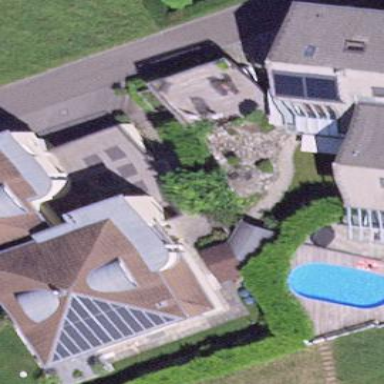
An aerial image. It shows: Garage.